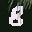
Label: 8